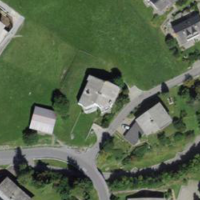
EUNIS habitat code: 55
Species observed at this site:
Sciurus vulgaris
Carduelis carduelis